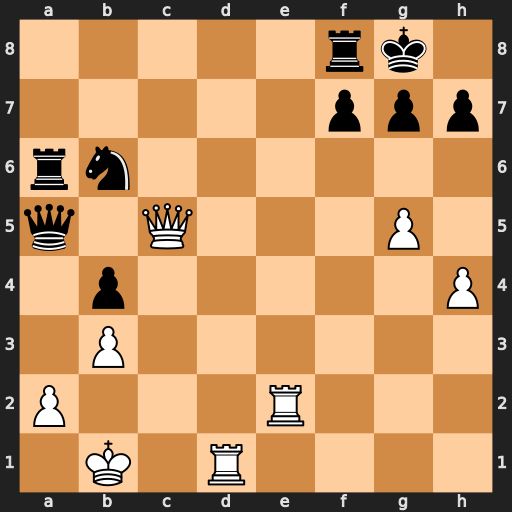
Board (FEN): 5rk1/5ppp/rn6/q1Q3P1/1p5P/1P6/P3R3/1K1R4
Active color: w
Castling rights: -
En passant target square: -
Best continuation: Qxf8+ Kxf8 Rd8#